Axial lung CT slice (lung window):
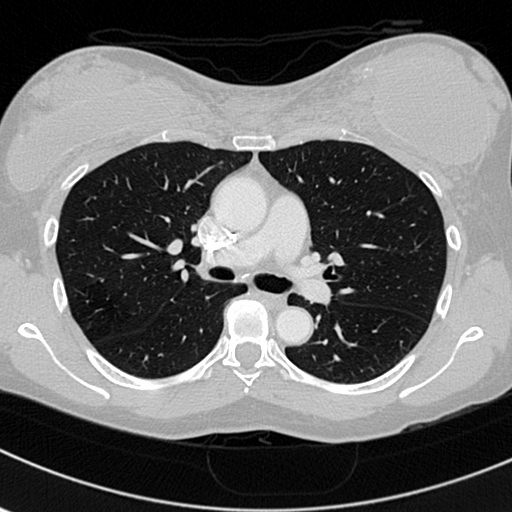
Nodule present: no